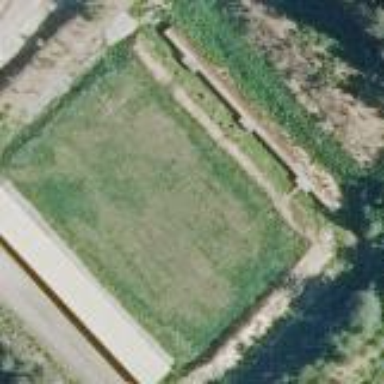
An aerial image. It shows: Shooting sport pitch.